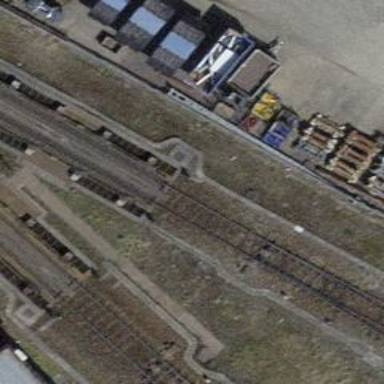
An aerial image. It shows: Railway yard with one track. The yard includes rail track with beam retarder.